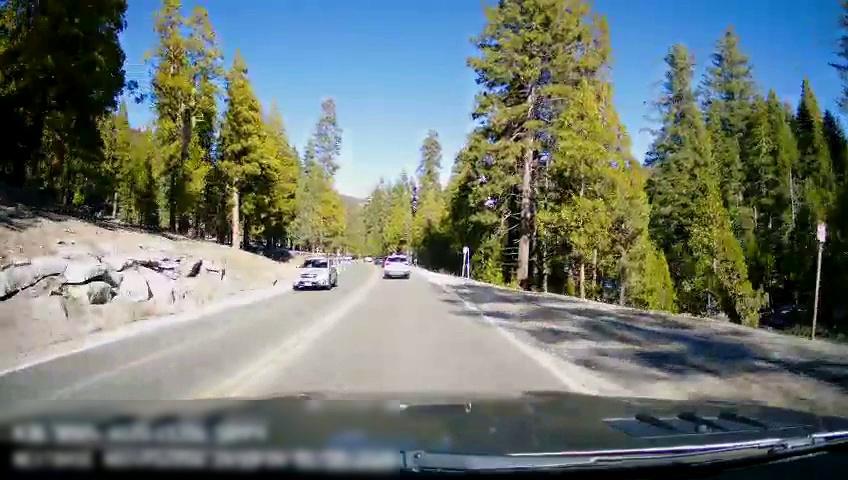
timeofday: Day
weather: Sunny
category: Drivable Space
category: Vehicles | Car
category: Vehicles | SUV
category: Lanes | Opposite Lane
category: Lanes | Current Lane
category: Traffic | Signs